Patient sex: M
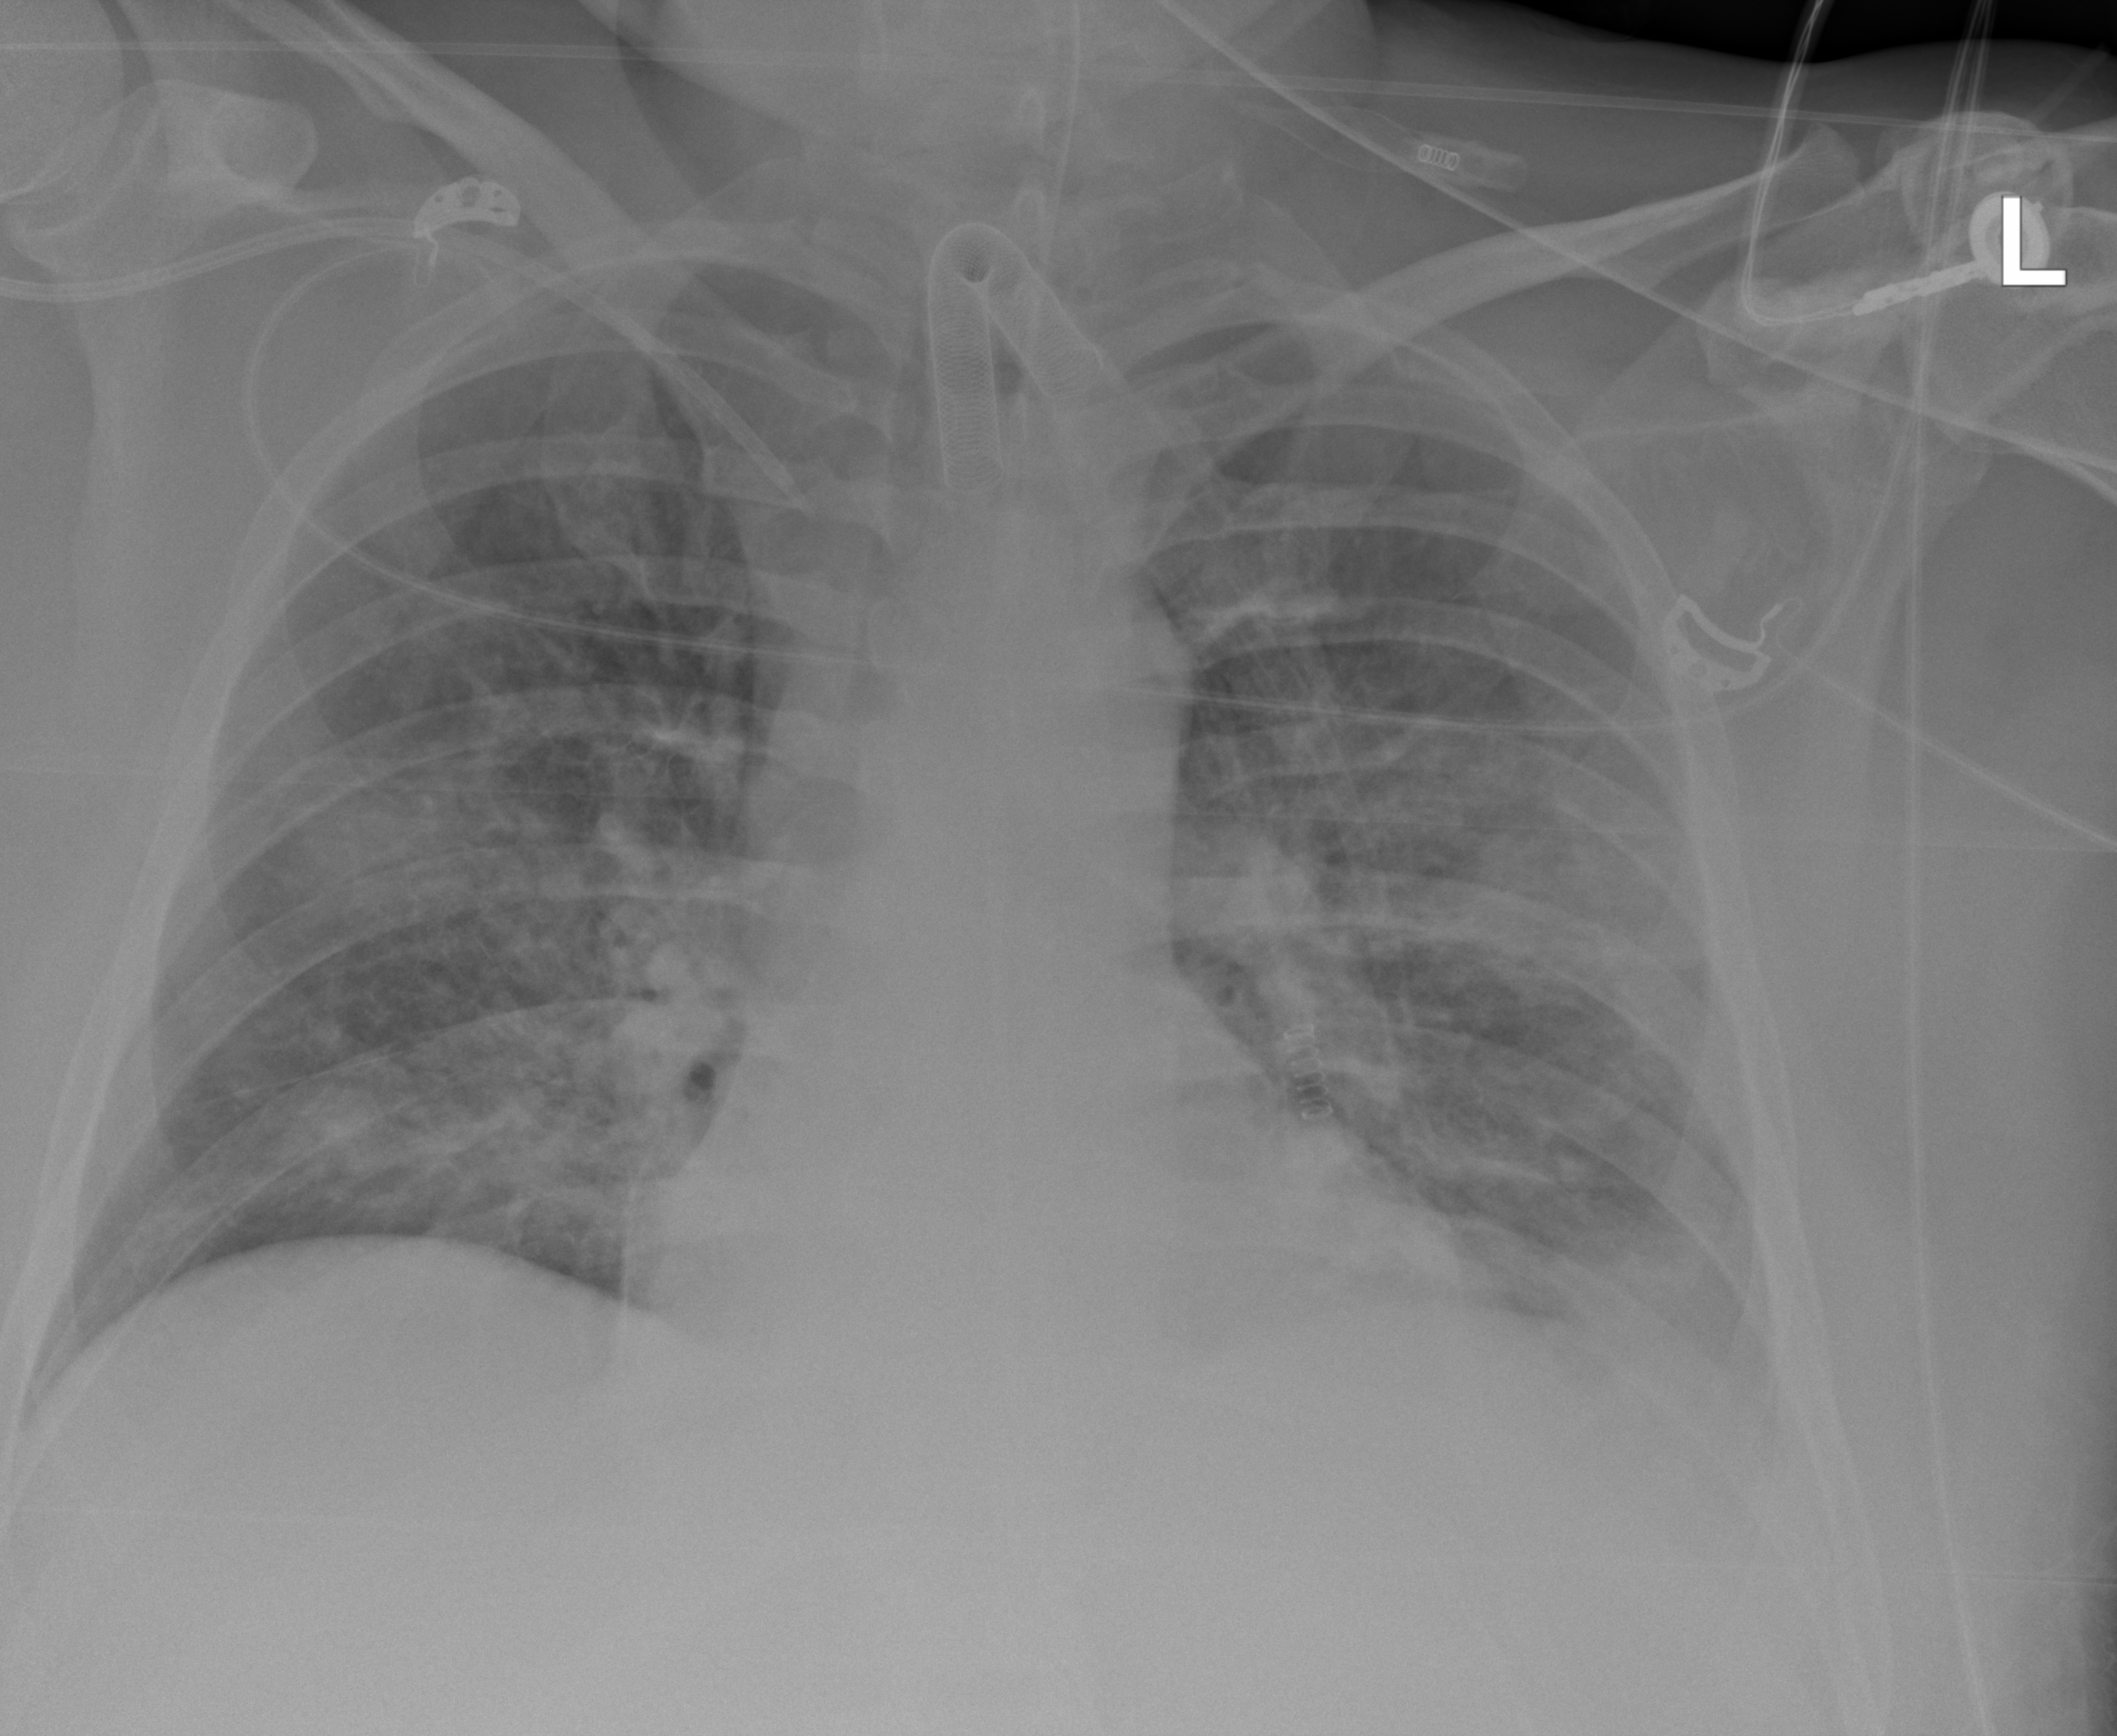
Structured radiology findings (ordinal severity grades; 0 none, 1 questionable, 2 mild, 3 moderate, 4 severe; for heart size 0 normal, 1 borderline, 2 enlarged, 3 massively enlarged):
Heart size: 1
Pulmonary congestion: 2
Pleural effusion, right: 2
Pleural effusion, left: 2
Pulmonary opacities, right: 3
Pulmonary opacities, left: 3
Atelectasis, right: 2
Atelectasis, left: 2